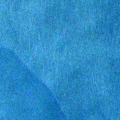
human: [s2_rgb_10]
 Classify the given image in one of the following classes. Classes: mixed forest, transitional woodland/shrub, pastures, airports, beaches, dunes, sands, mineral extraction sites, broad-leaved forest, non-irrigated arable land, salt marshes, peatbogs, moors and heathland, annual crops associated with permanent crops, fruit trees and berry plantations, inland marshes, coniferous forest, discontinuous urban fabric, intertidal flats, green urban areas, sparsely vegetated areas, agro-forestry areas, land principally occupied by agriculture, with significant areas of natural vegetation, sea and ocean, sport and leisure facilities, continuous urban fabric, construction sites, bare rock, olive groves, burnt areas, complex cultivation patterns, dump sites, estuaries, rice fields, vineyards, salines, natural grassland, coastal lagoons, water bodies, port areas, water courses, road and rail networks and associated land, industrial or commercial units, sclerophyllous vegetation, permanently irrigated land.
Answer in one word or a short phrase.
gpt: sea and ocean